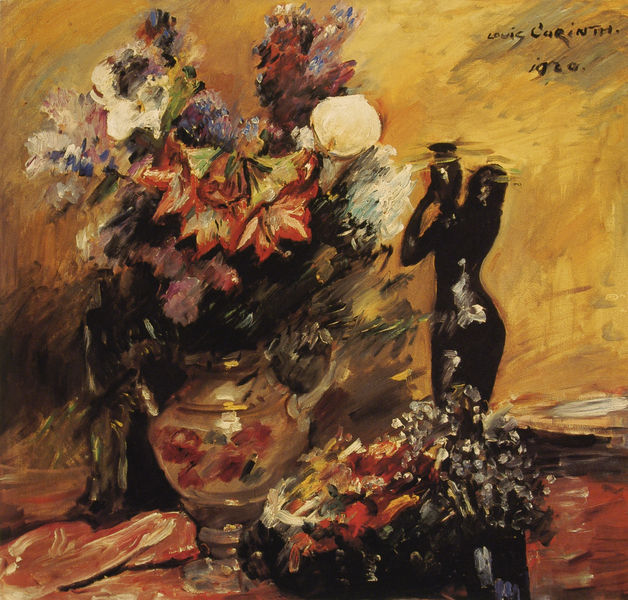
Titel: Kalla und Flieder mit Bronzefigur
Künstler: Lovis Corinth
Standort: Wuppertal
Institution: Von der Heydt-Museum
Schlagwörter: blau, fuß, gemälde, wasser, weiß, gelb, grün, ocker, blume, blumen, braun, bunt, frau, hintergrund, orange, schwarz, tisch, blüten, rose, rot, tuch, wand, tragen, bild, signatur, tischtuch, öl, pastos, figur, stoff, henkel, krug, skulptur, statue, stilleben, stillleben, vase, bewegt, farbig, blumenvase, schleppen, warm, abstrakt, ölgemälde, duktus, weiblich, impressionistisch, leuchter, strauss, exotisch, blumenstrauss, corinth, lovis, lovis corinth, orient, heiss, kunst, pinsel, lilie, statuette, pinselduktus, pinselstrich, kerzenständer, gelblich, quadrat, blühten, elfenbein, bauchig, quadratisch, verschmiert, holen, wasserträger, schmierig, amaryllis, lovi